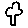
Label: tree